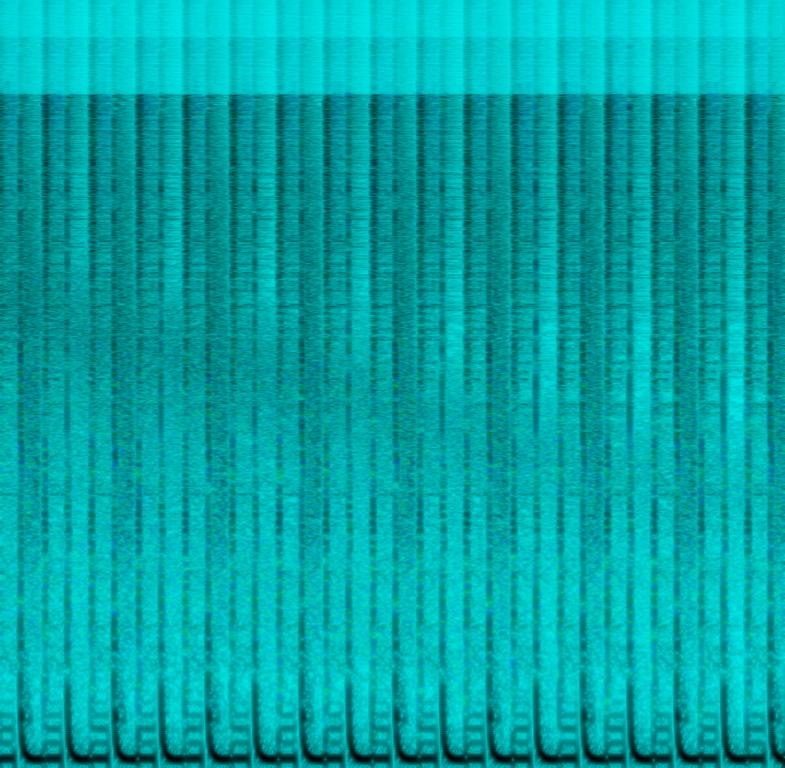
This music is instrumental. The tempo is medium fast with synthesiser arrangements , digital drums and electronic music . The music is upbeat, pulsating, youthful, buoyant, exciting, punchy , psychedelic and has propulsive beats with a dance groove. This music is EDM/Techno.